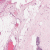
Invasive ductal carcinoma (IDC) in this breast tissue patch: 0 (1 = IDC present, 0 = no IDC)